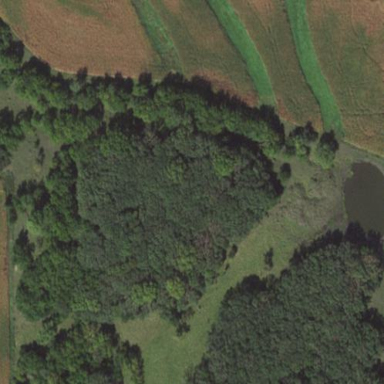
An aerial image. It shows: Beautiful woodland area.